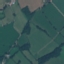
Land use / land cover: Pasture